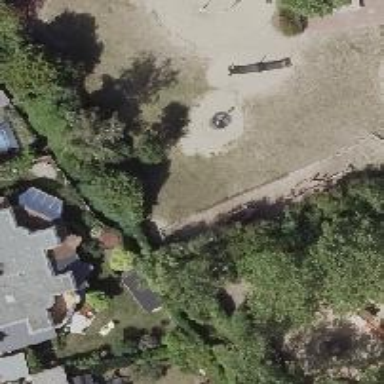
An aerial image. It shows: Playground with balance rope feature.